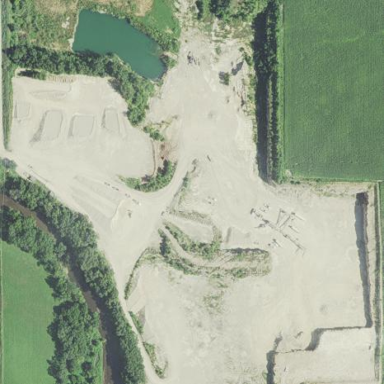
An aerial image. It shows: Quarry area.